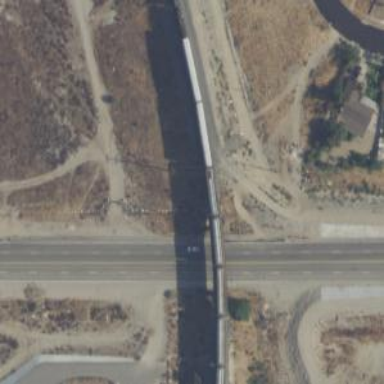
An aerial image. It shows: Railway bridge.